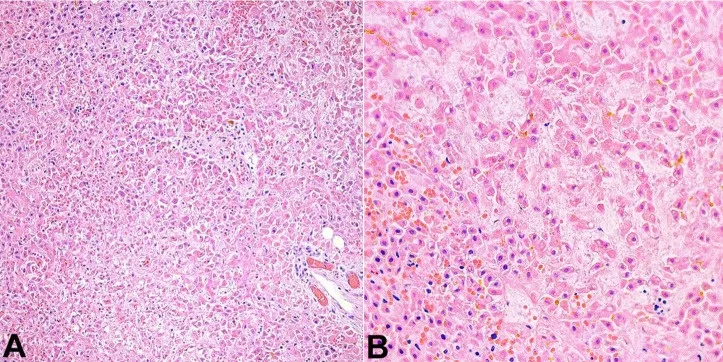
Microscopic image of liver showing patchy areas of necrosis (H&E; 20x in A and 40x in B).
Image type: pathology (h&e)